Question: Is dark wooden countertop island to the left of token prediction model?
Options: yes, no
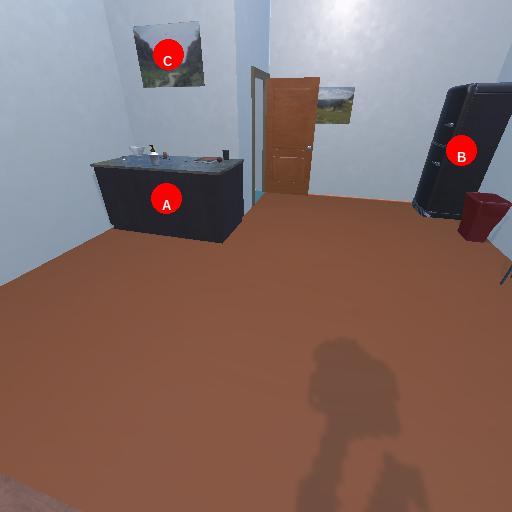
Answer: yes